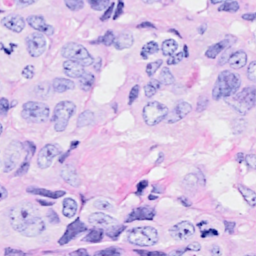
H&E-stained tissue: Breast